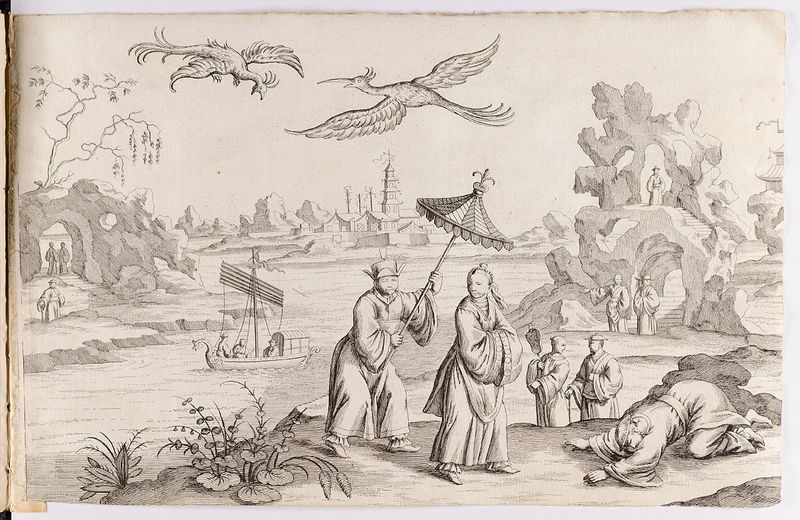
Titel: Chinadarstellung
Künstler: Martin Engelbrecht
Standort: Hamburg
Institution: Museum für Kunst und Gewerbe Hamburg
Schlagwörter: vogel, sonnenschirm, tiere, barock, pflanzen, boot, papier, grafik, graphik, kutter, fotografie, photographie, druckgraphik, druckgrafik, stich, kupferstich, felsformationen, landschaften, phantastik, gerippt, das, reproduktionen, barockzeit, barockzeitalter, druckerzeugnisse, vögel, gewässer, gewässern, seestücke, völker, nationalitäten, gegenstände, ornamentstich, vorlageblätter, chinesendarstellungen, länder, fantastische, parallelwelt, phantasiewelt